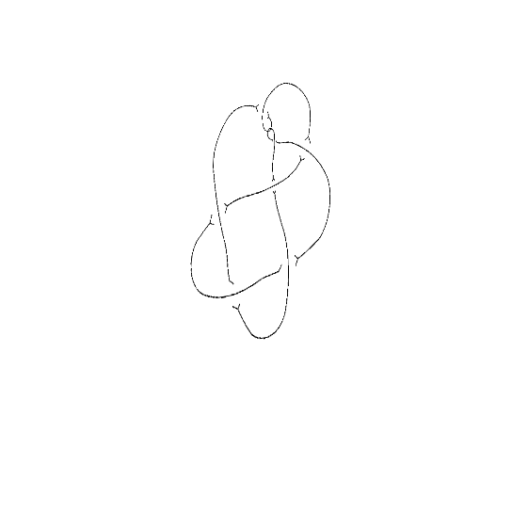
Crossing number: 9